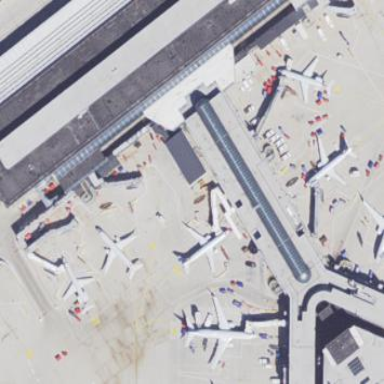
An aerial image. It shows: Airport terminal building.